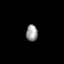
Tissue: lung
Cell type: Epithelial cells
Senescence score: 0.2429
Nuclear area (px): 183
Mean DAPI intensity: 155.464